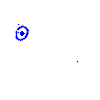
Particle: kaon